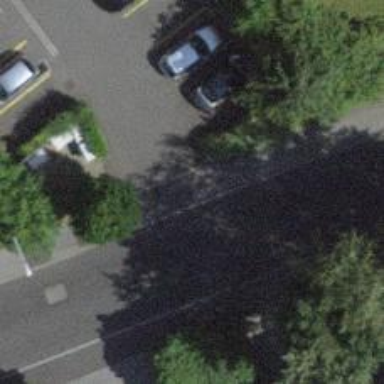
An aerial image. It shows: Sidewalk.